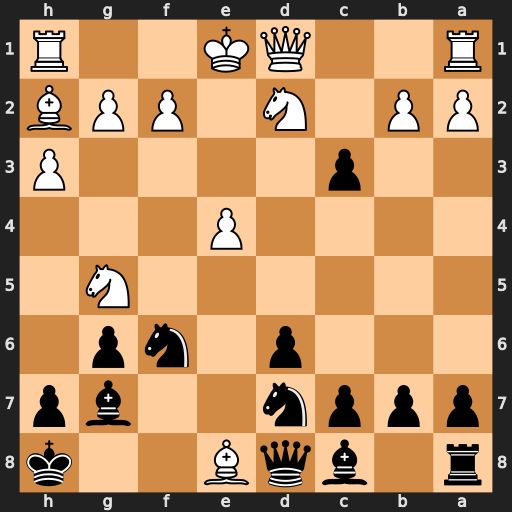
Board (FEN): r1bqB2k/pppn2bp/3p1np1/6N1/4P3/2p4P/PP1N1PPB/R2QK2R
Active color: b
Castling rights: KQ
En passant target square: -
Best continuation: cxd2+ Qxd2 Qxe8